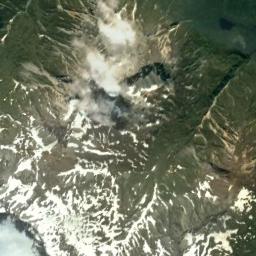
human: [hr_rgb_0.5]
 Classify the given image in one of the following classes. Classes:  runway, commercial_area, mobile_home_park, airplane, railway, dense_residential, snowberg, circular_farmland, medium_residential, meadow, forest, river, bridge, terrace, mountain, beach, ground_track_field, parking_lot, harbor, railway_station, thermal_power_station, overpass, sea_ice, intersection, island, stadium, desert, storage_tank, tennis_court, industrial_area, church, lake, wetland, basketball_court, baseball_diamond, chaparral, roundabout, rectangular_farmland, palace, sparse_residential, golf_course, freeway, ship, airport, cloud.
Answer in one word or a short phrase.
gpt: snowberg